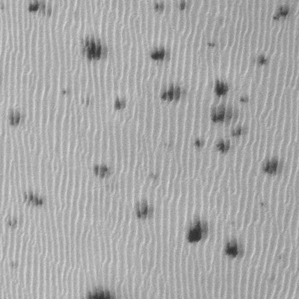
Label: frost